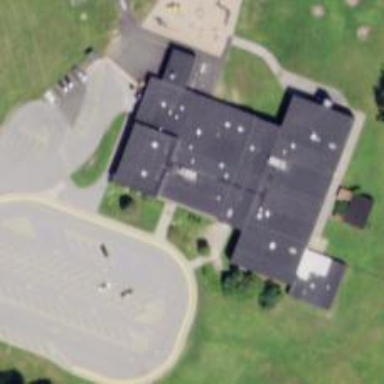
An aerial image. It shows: School.